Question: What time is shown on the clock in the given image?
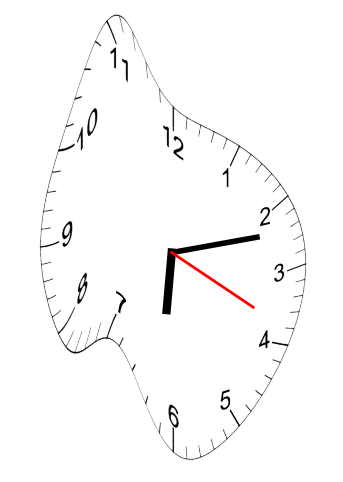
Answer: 06:12:19